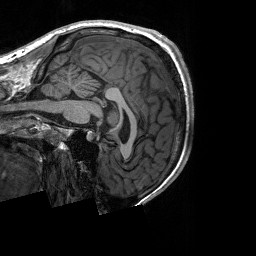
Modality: T1w
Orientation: sagittal
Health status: ill
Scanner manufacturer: siemens
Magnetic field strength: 3 T
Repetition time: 2.3 s
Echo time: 0.00226 s